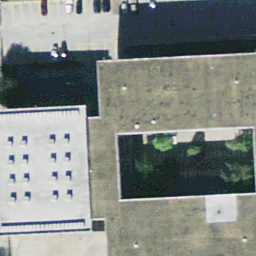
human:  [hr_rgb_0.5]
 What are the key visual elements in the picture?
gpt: buildings